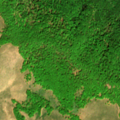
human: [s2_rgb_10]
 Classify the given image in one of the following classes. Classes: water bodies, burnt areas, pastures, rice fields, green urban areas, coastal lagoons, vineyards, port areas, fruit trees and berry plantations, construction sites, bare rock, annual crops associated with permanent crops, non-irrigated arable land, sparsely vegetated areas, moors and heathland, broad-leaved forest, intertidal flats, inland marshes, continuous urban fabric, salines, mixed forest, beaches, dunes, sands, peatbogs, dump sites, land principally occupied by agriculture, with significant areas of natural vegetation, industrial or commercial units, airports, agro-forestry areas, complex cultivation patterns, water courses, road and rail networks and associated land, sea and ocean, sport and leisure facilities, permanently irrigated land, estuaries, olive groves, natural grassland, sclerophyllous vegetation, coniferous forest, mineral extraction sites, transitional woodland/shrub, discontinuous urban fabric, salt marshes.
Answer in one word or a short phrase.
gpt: broad-leaved forest, natural grassland